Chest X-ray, PA view. Patient: 39 years old, sex F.
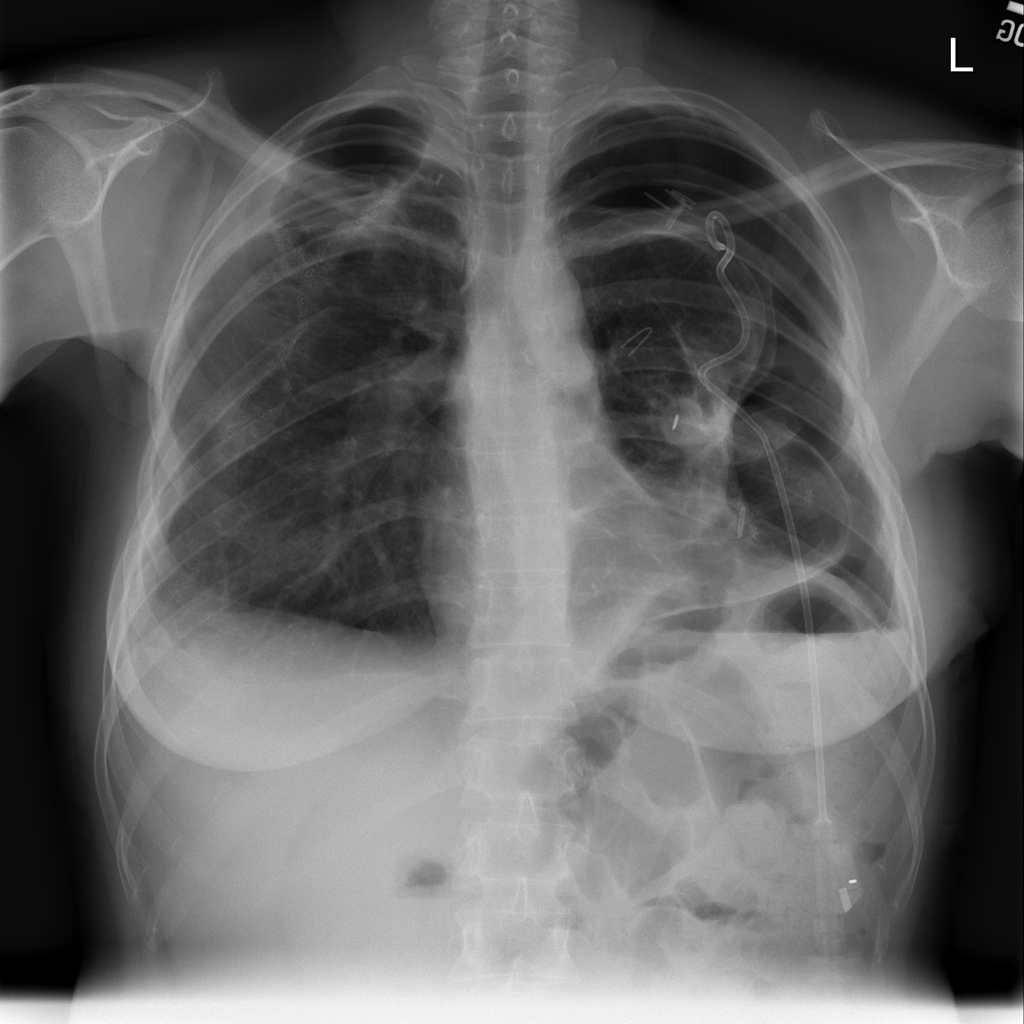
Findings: Pleural_Thickening